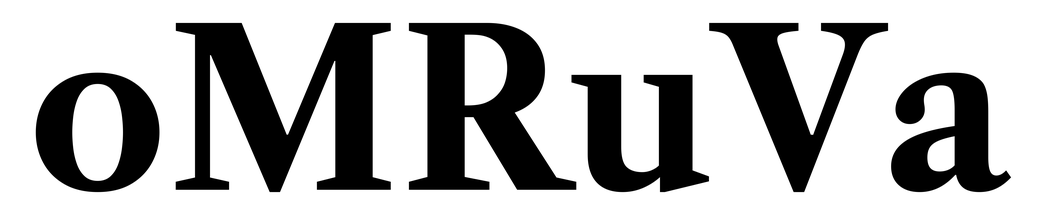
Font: LibreCaslonText_Bold